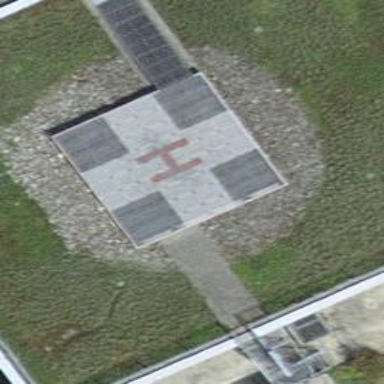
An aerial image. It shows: Image showing helipad at airport.